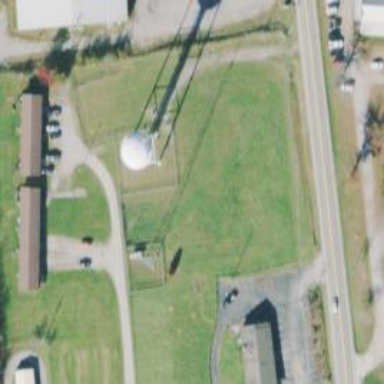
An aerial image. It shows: Water tower that is man-made.